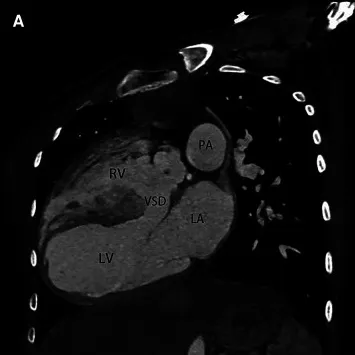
Computed tomography angiography pre-operatively in sagittal view.
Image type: radiology (ct)